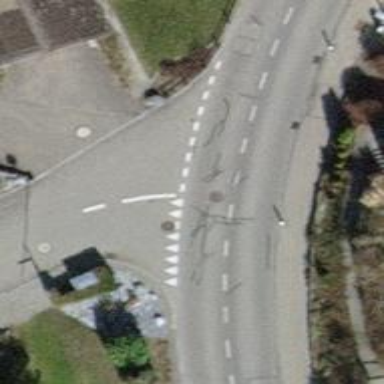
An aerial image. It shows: Road with "give way" sign.